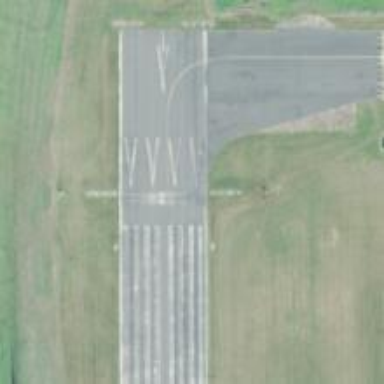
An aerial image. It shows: The threshold of airport.